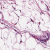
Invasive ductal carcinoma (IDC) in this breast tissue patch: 0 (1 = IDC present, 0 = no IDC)